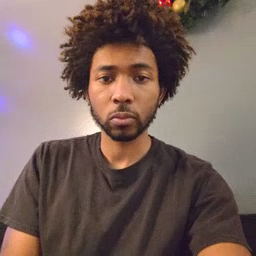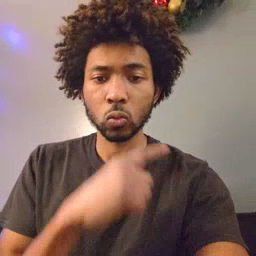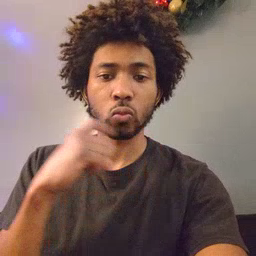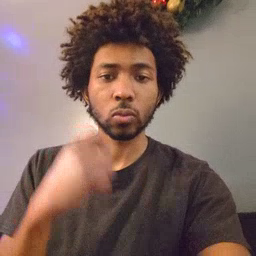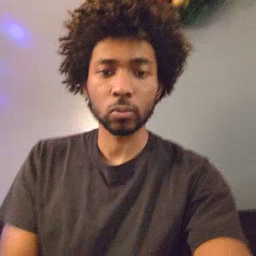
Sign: dry